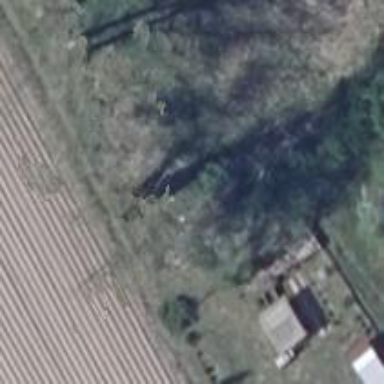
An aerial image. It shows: Row of trees in natural setting.